Question: Ok so i'm new to Java and I've just tried to run a simple bit of code (in Eclipse) that looks for a class and prints out either working or not working depending on if it finds said class.
Furthermore I put a println right in the main function as well. The full code is:
'''
package jampez.location;
public class MySQLConn {
public static void connection(){
try{
Class.forName("com.mysql.jbdc.Driver");
System.out.println("Worked");
}catch(ClassNotFoundException e){
e.printStackTrace();
System.out.println("Not Worked");
}
}
public static void main(String args[]){
System.out.println("Trying");
connection();
}
}
'''
Basically the issue is that it is just not displaying the println's and even after googling I still can't seem to get it working.
Below is the return I get from running the code. I would expect to see Trying followed by either Working or Not Working.

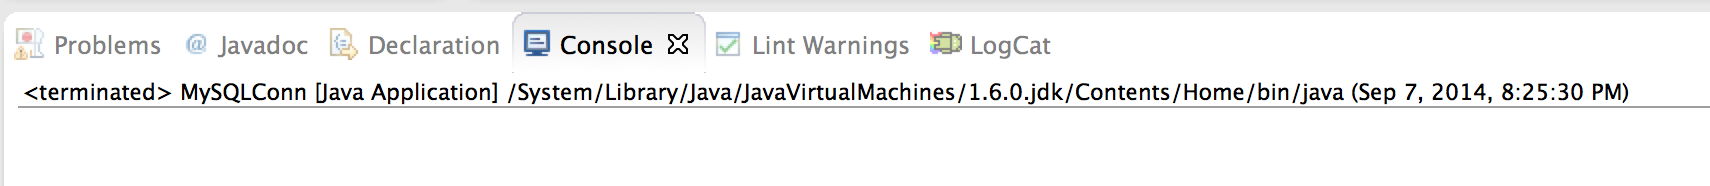
Answer: Since your project is an Android App (as you stated in the comments), you can't have a main method and run it. The main method equivalent for Android Apps would be 'onCreate()', but I think that's not what you want.
To get your code working you have two options:
1. Put your classMySQLConn in a new default Java project and run it.
2. Create a new default Java project with a main method and call your class from there.